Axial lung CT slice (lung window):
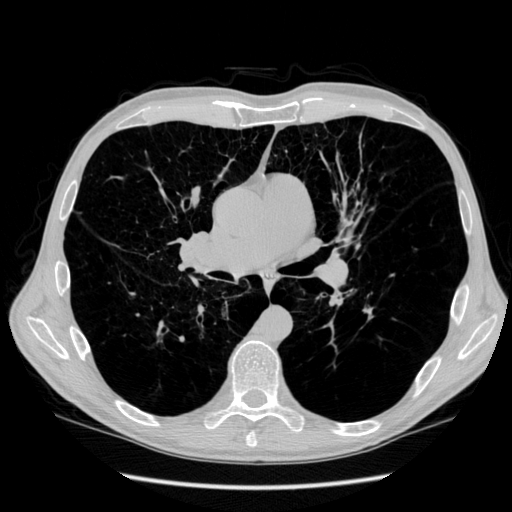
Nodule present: yes
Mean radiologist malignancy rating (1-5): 2.5